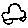
Label: car